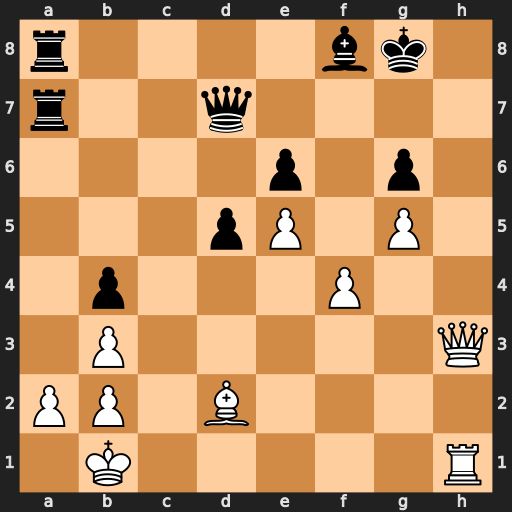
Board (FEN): r4bk1/r2q4/4p1p1/3pP1P1/1p3P2/1P5Q/PP1B4/1K5R
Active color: w
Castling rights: -
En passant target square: -
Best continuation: Qh8+ Kf7 Rh7+ Ke8 Rxd7